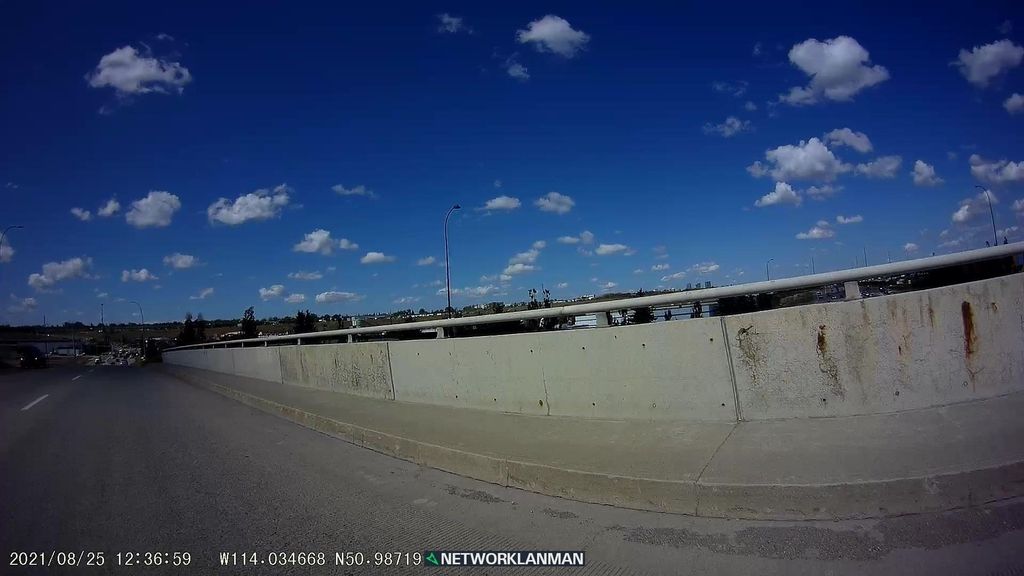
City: calgary